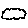
Label: cloud